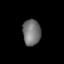
Tissue: lung
Cell type: Others
Senescence score: 0.2347
Nuclear area (px): 457
Mean DAPI intensity: 115.961